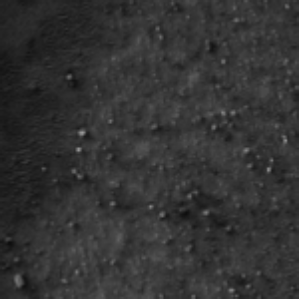
Label: frost